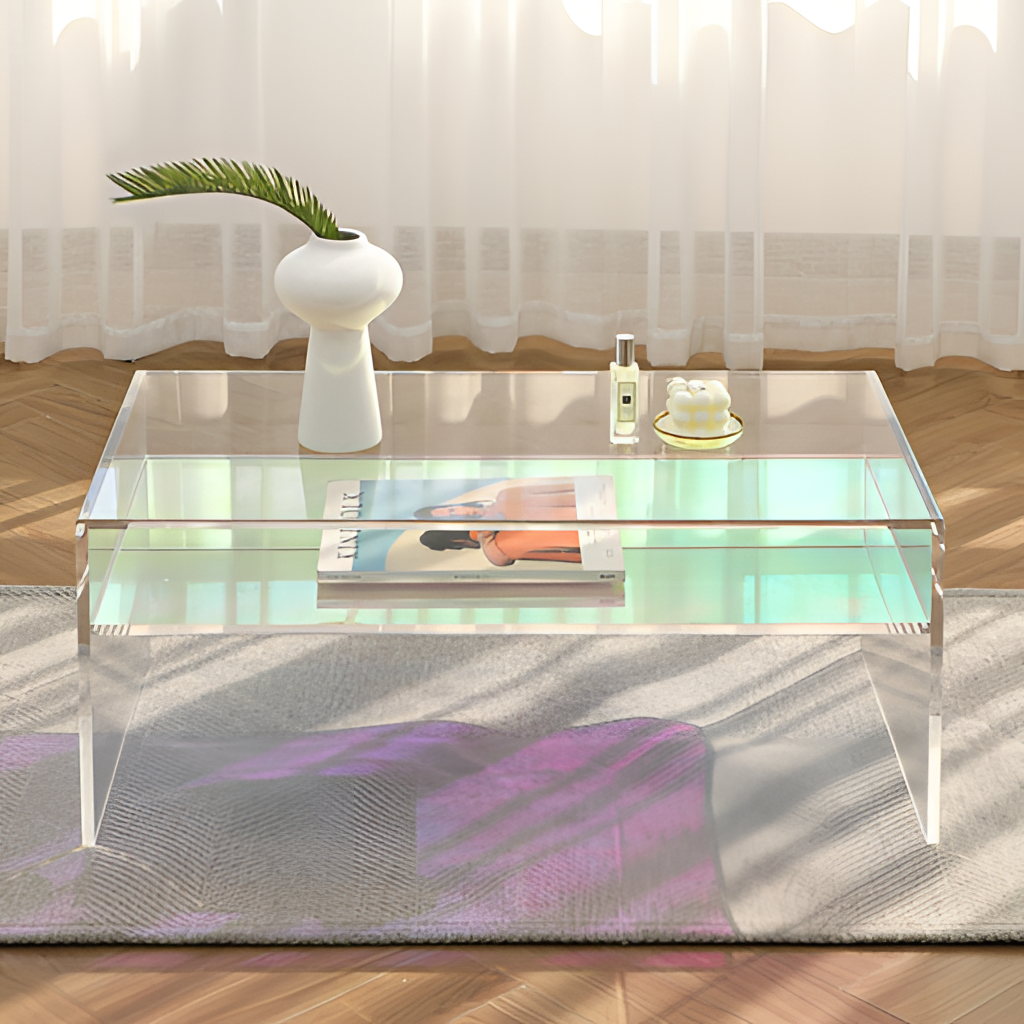
living room, glass coffee table, linen wallpaper, with solid pattern, brown wood flooring, with herringbone pattern, modern